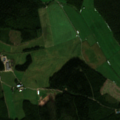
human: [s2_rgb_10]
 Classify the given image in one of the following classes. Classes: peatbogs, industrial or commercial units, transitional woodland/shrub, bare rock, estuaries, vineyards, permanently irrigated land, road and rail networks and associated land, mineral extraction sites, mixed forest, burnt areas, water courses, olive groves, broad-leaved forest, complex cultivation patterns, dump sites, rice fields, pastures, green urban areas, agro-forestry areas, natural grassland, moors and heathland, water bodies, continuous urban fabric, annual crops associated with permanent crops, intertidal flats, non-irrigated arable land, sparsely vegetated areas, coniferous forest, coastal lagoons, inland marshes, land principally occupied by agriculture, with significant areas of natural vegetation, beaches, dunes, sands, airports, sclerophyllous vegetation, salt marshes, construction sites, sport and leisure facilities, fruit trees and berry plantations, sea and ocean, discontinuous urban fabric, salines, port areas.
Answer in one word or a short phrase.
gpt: non-irrigated arable land, land principally occupied by agriculture, with significant areas of natural vegetation, coniferous forest, mixed forest, transitional woodland/shrub